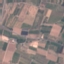
Label: PermanentCrop